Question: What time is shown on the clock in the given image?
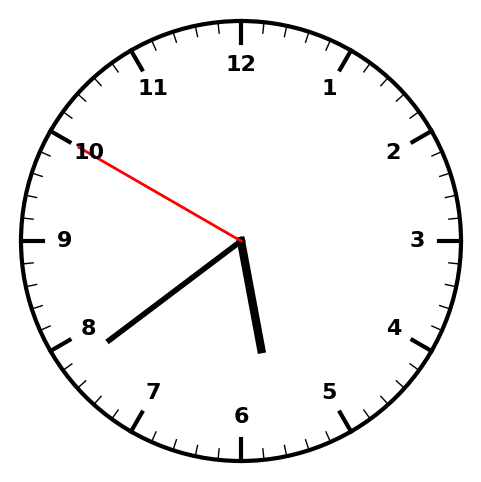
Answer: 05:38:50